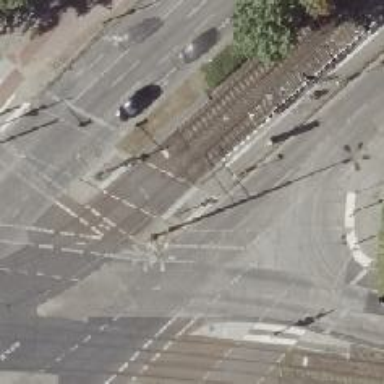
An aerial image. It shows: Tram crossing on the railway.